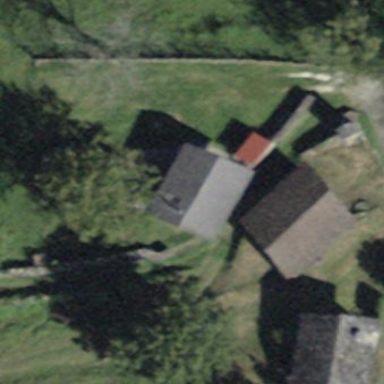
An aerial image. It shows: Cabin is depicted in the image.